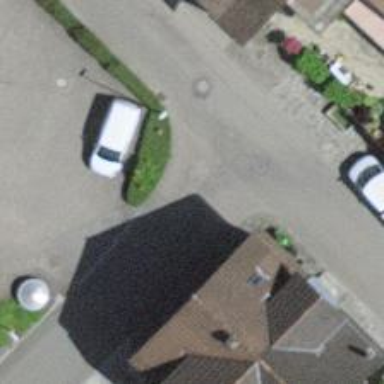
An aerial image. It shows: Asphalt road in residential area.